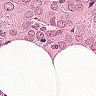
Metastatic tissue present: yes